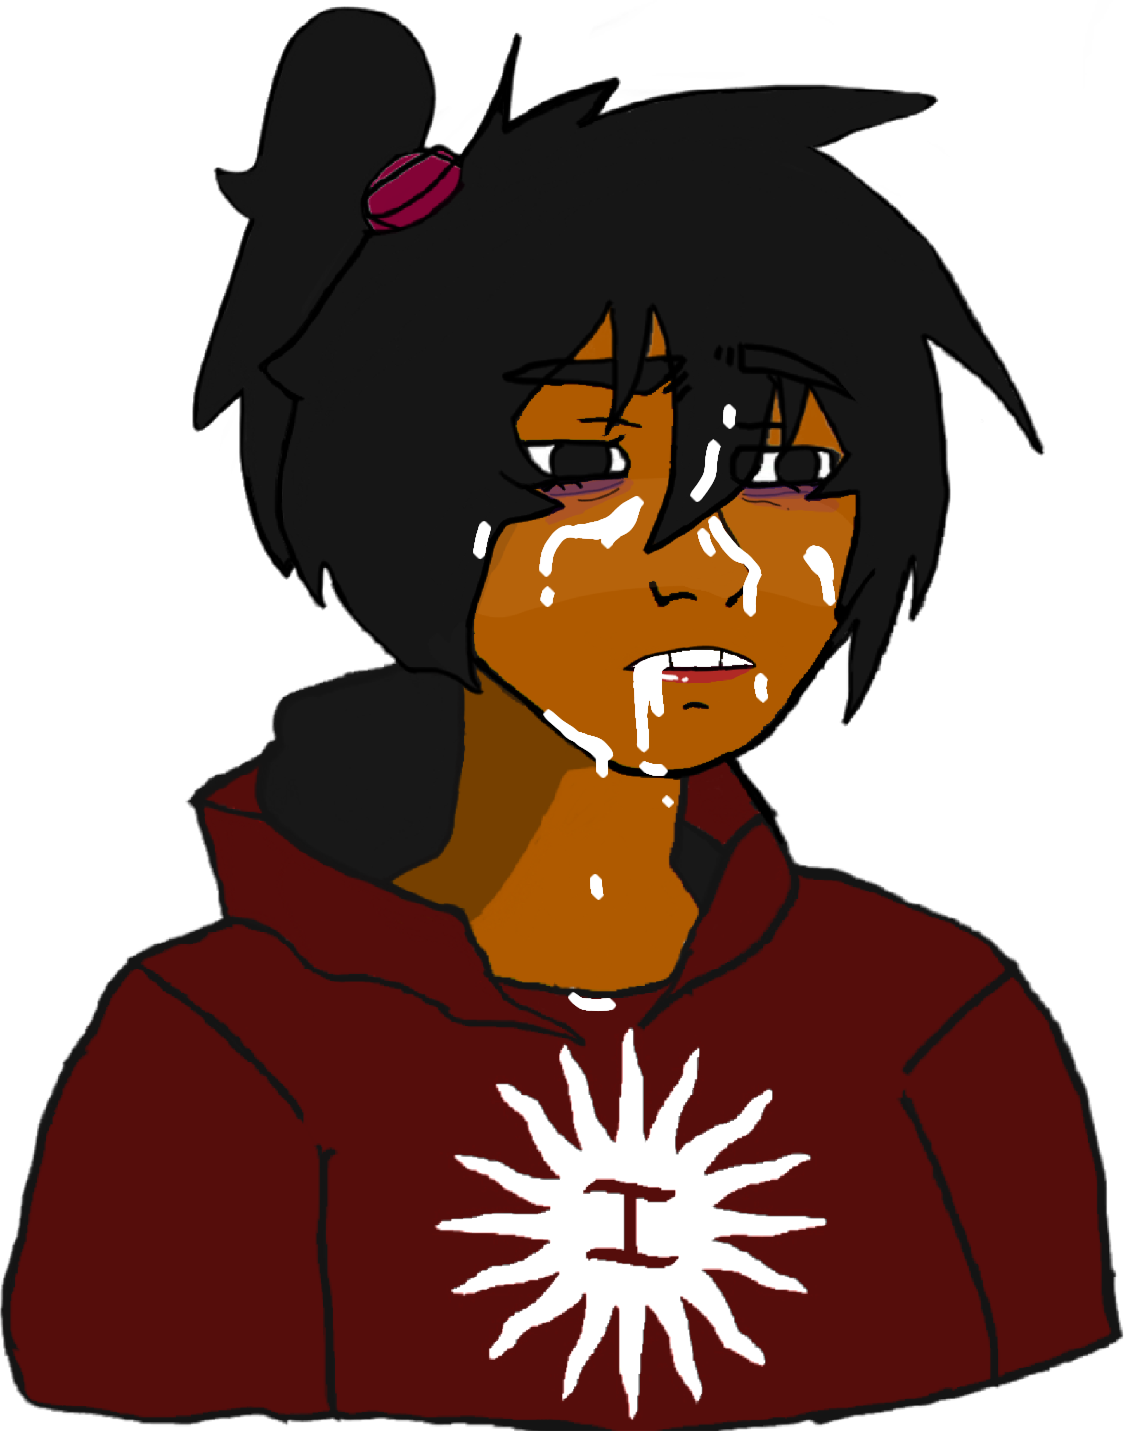
Label: 5_Twinkjak